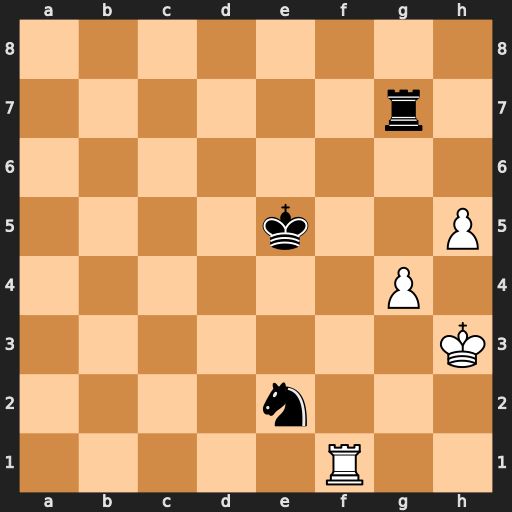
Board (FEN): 8/6r1/8/4k2P/6P1/7K/4n3/5R2
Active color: w
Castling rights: -
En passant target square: -
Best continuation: Re1 Kf6 Rxe2